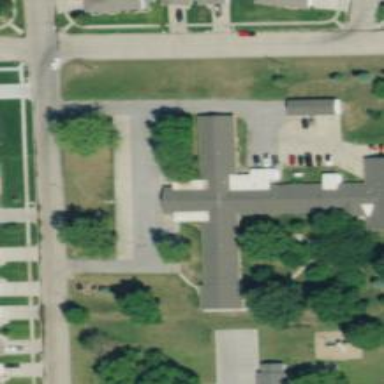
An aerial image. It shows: Nursing home.